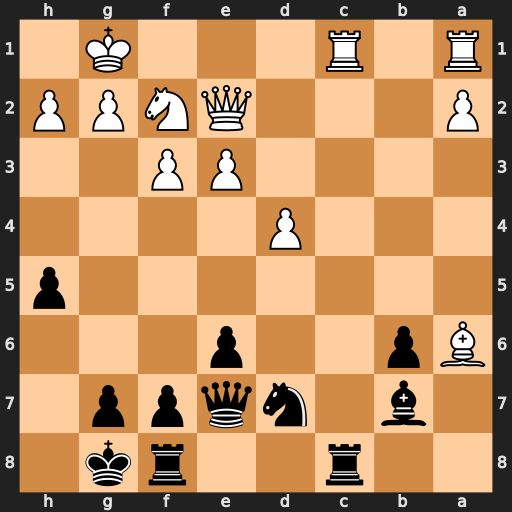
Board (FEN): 2r2rk1/1b1nqpp1/Bp2p3/7p/3P4/4PP2/P3QNPP/R1R3K1
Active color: b
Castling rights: -
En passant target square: -
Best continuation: Rxc1+ Rxc1 Qa3 Bxb7 Qxc1+